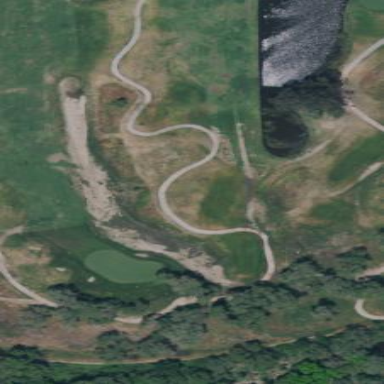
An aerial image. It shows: Bunker on golf course.